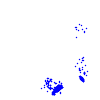
Particle: electron